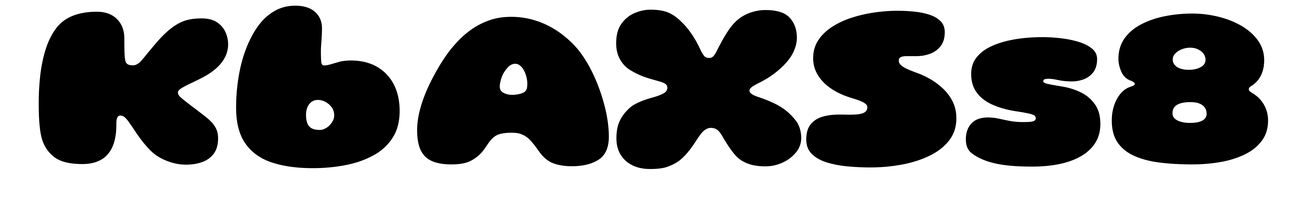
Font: Gluten_Black